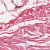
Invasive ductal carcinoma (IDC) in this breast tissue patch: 0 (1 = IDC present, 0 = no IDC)